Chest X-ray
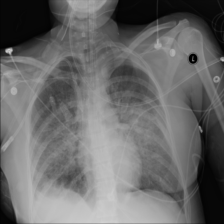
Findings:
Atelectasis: positive
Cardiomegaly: negative
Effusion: positive
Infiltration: positive
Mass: negative
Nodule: negative
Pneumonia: negative
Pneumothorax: negative
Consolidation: negative
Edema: positive
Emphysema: negative
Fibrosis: negative
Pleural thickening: negative
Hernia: negative